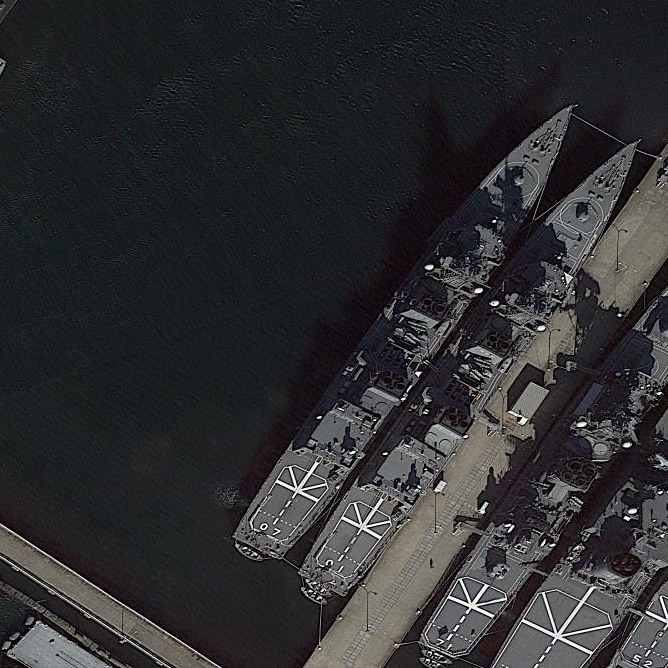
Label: destroyer